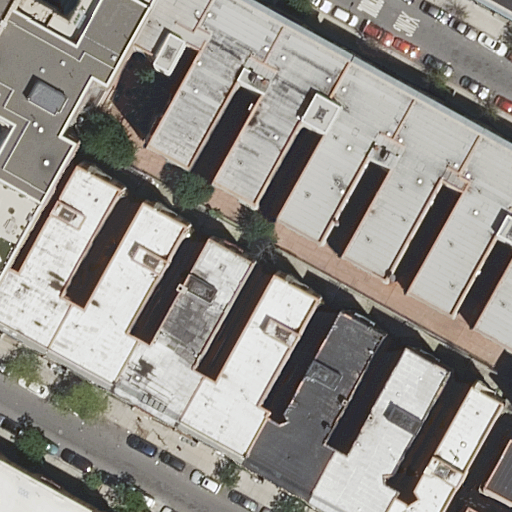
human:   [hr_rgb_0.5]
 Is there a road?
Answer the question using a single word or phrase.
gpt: yes

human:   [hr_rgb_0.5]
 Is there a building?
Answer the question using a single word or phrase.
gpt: yes

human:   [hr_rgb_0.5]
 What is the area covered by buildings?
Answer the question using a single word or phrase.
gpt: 5705m2

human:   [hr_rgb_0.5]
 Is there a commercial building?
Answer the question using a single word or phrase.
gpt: no

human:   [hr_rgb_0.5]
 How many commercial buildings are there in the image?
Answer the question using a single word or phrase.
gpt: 0

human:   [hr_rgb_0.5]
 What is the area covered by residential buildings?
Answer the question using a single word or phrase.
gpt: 5705m2

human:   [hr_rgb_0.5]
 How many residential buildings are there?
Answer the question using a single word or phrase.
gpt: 19

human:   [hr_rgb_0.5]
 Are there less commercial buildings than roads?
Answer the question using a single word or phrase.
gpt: yes

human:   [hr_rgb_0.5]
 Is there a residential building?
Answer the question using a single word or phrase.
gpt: yes

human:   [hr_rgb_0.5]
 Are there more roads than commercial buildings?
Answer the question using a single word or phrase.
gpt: yes

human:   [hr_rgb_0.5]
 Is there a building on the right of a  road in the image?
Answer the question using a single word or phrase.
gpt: yes

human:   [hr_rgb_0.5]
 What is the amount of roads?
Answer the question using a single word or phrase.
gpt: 2

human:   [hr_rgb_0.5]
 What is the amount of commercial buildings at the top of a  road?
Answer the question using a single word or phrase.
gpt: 0

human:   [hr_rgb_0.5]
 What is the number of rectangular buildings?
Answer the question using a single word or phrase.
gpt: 4

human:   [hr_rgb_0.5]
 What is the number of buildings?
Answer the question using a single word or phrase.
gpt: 19

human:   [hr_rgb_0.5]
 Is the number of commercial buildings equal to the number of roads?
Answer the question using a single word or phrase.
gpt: no

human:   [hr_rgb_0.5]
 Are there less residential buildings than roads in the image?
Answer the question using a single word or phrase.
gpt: no

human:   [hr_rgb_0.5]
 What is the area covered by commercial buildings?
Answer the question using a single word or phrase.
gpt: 0m2

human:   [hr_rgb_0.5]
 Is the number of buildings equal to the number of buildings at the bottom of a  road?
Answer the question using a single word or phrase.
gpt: no

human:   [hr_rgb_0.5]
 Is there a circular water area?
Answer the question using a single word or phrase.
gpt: no

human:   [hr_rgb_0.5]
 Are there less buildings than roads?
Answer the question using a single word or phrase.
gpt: no

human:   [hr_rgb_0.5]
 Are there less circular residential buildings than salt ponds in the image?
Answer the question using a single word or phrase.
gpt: no

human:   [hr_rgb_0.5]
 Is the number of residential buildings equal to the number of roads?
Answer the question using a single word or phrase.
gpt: no

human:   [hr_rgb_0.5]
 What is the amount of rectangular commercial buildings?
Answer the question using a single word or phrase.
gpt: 0

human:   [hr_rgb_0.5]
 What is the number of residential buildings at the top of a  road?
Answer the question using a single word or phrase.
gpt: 12

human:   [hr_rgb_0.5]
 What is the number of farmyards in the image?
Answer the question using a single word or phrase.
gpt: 0

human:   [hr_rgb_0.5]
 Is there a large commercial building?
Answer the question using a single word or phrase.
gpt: no

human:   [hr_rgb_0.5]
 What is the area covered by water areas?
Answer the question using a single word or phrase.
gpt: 0m2

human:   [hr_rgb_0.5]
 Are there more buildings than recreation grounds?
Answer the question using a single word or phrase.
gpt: yes

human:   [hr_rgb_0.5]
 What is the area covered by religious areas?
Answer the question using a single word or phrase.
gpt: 0m2

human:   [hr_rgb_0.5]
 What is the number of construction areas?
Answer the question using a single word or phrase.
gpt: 0

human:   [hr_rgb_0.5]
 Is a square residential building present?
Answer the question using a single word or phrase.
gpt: no

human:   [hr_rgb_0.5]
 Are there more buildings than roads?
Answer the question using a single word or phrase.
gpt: yes

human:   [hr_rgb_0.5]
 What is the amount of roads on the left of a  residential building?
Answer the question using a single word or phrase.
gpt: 1

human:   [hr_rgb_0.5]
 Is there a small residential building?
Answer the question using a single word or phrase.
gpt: yes

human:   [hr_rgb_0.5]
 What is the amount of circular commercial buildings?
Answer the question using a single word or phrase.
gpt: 0

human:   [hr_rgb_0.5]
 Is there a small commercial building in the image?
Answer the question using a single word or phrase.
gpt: no

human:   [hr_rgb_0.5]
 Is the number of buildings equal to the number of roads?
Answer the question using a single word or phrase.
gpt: no

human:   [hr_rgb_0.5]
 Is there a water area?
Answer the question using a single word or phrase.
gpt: no

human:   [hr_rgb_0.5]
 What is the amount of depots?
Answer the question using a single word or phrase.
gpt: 0

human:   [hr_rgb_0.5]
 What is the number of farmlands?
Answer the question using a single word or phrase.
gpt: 0

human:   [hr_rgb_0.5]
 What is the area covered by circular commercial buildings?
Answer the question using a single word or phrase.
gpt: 0m2

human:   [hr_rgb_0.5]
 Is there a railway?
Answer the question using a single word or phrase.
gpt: no

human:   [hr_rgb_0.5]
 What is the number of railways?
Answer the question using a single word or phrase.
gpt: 0

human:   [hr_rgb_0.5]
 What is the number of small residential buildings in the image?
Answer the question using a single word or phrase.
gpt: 5

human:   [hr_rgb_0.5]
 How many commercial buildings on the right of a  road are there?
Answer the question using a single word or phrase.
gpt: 0

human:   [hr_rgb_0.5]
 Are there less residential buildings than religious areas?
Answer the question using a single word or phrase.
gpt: no

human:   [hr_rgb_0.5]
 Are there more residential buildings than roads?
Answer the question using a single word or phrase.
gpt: yes

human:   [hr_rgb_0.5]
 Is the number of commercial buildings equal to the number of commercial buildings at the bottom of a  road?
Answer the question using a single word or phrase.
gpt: yes

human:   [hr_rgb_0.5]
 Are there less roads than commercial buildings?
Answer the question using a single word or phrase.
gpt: no

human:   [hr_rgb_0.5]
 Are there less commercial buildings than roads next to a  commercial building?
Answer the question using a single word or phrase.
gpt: no

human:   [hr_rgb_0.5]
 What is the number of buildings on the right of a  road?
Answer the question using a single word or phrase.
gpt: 15

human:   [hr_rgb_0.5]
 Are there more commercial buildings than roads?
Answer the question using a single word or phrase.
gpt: no

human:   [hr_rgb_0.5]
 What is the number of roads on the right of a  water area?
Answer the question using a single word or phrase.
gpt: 0

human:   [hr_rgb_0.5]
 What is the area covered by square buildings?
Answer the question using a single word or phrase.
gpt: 0m2

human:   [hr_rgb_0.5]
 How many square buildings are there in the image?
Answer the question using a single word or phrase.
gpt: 0

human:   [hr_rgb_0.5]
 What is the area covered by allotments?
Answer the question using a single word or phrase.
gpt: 0m2

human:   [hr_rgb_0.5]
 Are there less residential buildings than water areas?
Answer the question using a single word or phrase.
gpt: no

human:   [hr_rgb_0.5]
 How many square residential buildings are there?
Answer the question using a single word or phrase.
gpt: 0

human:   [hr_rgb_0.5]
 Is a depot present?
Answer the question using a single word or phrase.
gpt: no

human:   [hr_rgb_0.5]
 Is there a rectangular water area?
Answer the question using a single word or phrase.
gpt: no

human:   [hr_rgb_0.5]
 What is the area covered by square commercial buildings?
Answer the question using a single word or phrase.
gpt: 0m2

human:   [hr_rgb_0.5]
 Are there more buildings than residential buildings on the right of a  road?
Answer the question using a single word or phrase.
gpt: yes

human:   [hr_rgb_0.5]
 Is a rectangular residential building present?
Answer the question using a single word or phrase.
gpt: yes